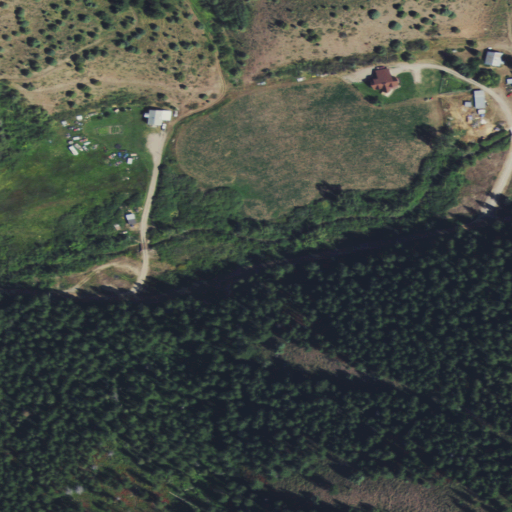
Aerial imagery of valley in Wyoming named Twin Hollow containing evergreen forest, shrub, deciduous forest, pasture, open development, and woody wetlands